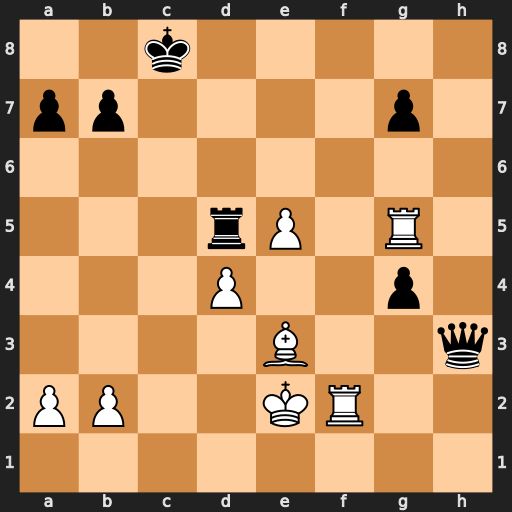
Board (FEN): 2k5/pp4p1/8/3rP1R1/3P2p1/4B2q/PP2KR2/8
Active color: w
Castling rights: -
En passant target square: -
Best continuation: e6 Rxg5 Rf8+ Kc7 e7